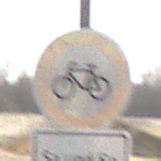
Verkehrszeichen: VerbotRadverkehr
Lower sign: ZeitangabenMitBeschraenkungAufWochentage8
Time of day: MorningAfternoon
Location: Outdoor (Nature)
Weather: PartlyCloudy
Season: Winter
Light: Natural